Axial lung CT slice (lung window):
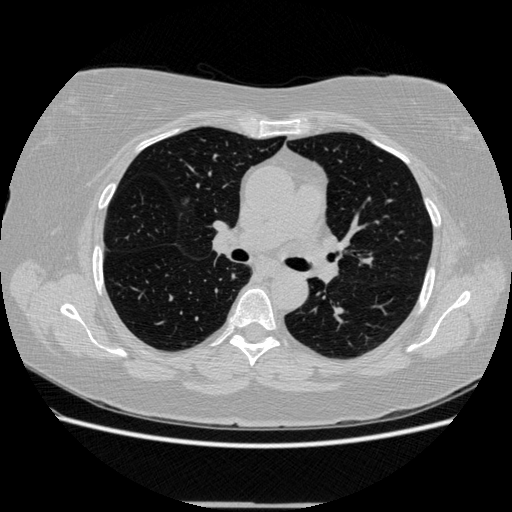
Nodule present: no